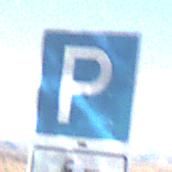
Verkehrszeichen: Parken
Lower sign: HinweisDurchSinnbild19
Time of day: Midday
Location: Outdoor (Nature)
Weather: Clear
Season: NotSpecified
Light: Natural